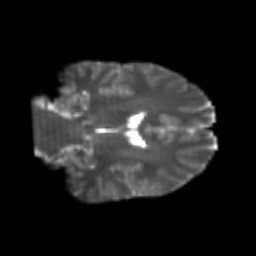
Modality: T2w
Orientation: coronal
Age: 21
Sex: male
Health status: healthy
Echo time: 0.074 s